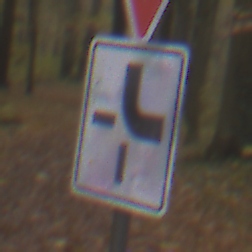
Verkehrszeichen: VerlaufVorfahrtsstrasse4
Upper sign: VorfahrtGewaehren
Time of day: MorningAfternoon
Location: Outdoor (Nature)
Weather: Overcast
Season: Autumn
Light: Natural